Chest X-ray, PA view. Patient: 18 years old, sex M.
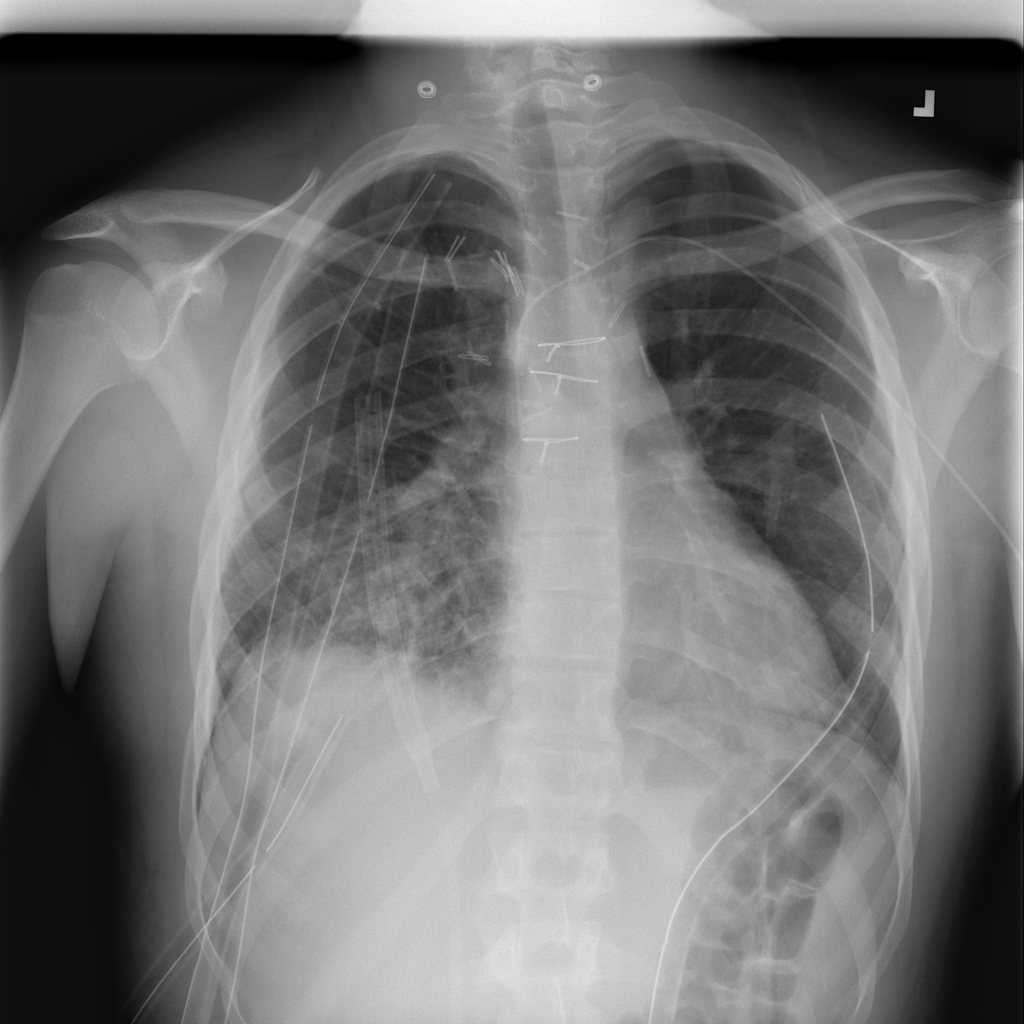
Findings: Pneumothorax